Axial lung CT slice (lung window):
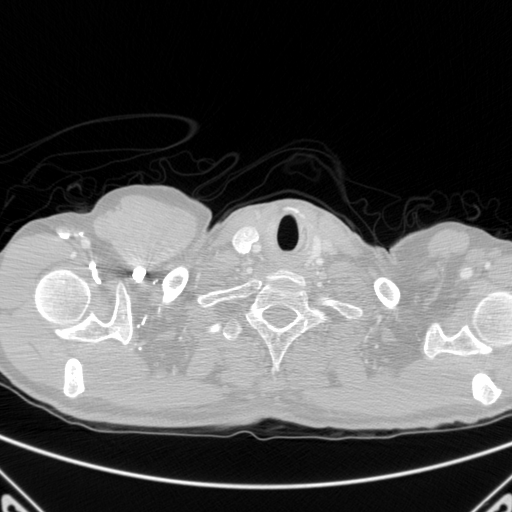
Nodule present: no